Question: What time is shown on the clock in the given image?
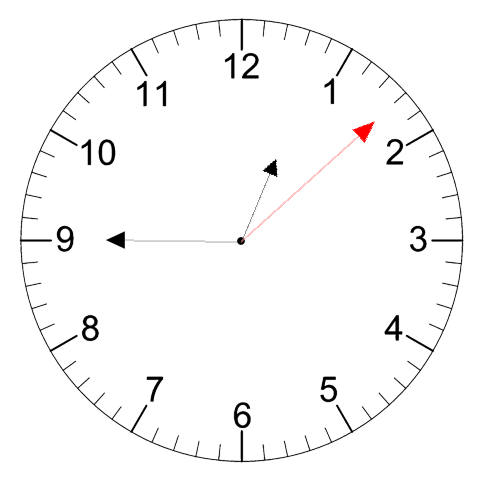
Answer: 12:45:08